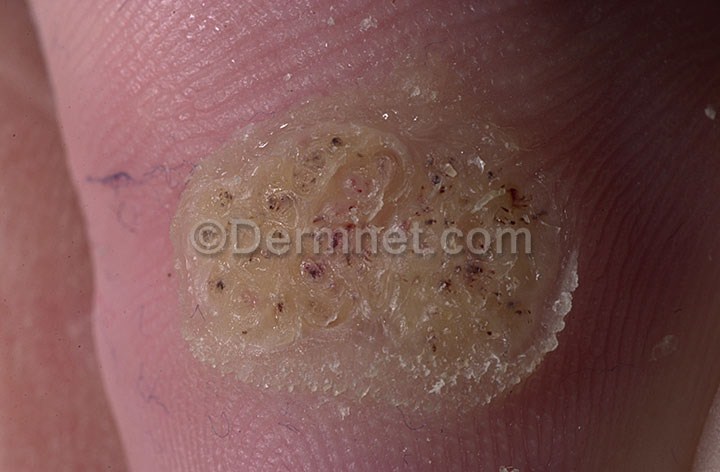
Disease: Warts Molluscum and other Viral Infections